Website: walmart
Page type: payment
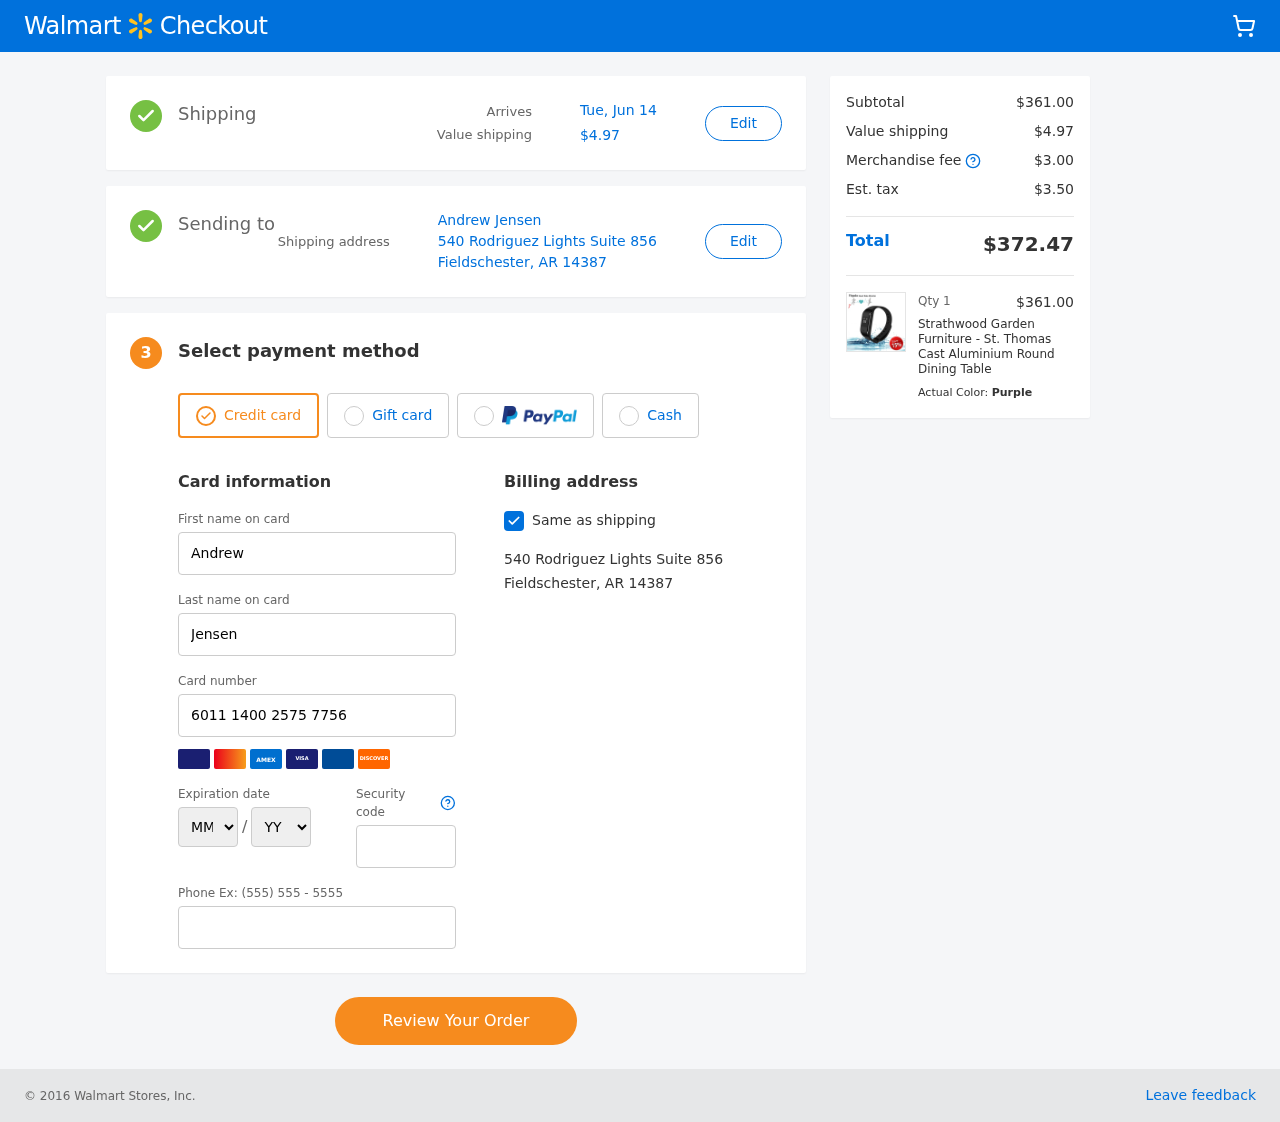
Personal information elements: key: PII_CARD_EXPIRY_MONTH
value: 02
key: PII_CARD_EXPIRY_YEAR
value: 27
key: PII_CITY_STATE_ZIP
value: Fieldschester, AR 14387
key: PII_FULLNAME
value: Andrew Jensen
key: PII_STREET
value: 540 Rodriguez Lights Suite 856
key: PII_FIRSTNAME
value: Andrew
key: PII_LASTNAME
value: Jensen
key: PII_CARD_NUMBER
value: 6011 1400 2575 7756
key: PII_CARD_CVV
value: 354
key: PII_PHONE
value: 9195297371
Product elements: key: PRODUCT1_NAME
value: Strathwood Garden Furniture - St. Thomas Cast Aluminium Round Dining Table
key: PRODUCT1_PRICE
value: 361
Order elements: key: ORDER_DELIVERY_DATE
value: Tue, Jun 14
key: ORDER_SHIPPING_COST
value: $4.97
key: ORDER_SUBTOTAL
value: $361.00
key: ORDER_MERCHANDISE_FEE
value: $3.00
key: ORDER_TAX
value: $3.50
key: ORDER_TOTAL
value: $372.47
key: ORDER_NUM_ITEMS
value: Qty 1